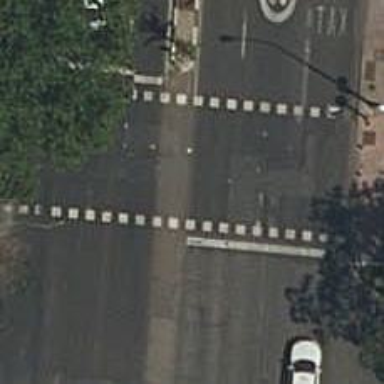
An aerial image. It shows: Road with traffic signals at crossing.